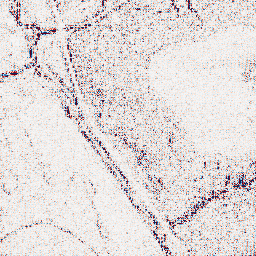
Category: wavelet
Decomposition family: wavelet_reverse_biorthogonal
Decomposition parameters: wavelet: rbio1.3
level: 1
Upsampling method: fft_zeropad
Upsampling parameters: scale: 4
Upsampling scale: 4